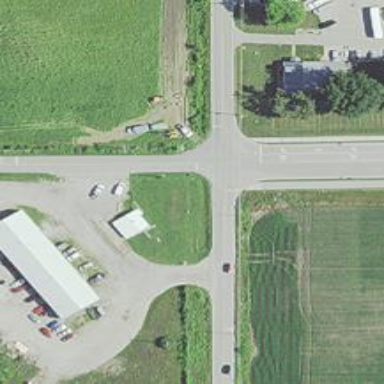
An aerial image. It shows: Secondary road leading to roundabout.